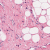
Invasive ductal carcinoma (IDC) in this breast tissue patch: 0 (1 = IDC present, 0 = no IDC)